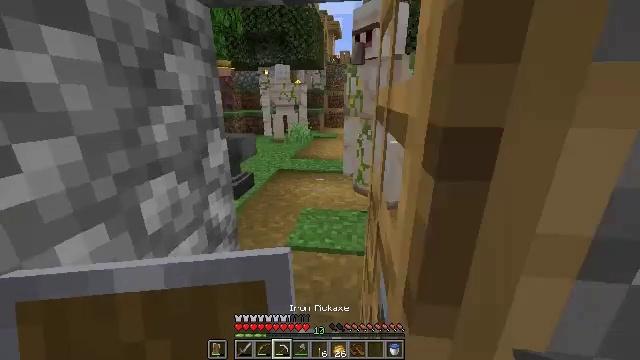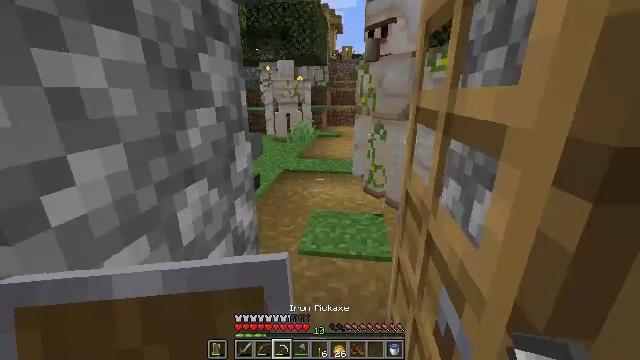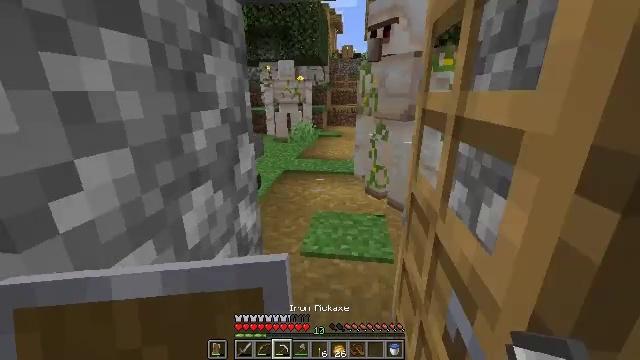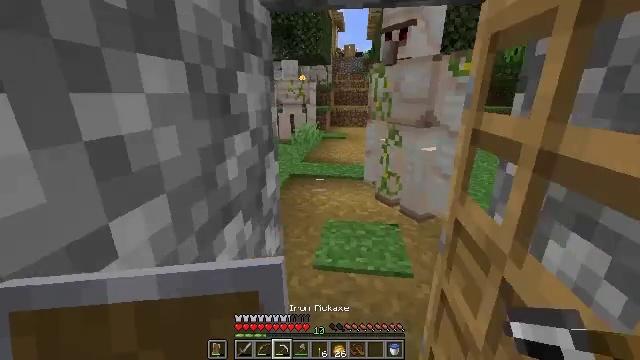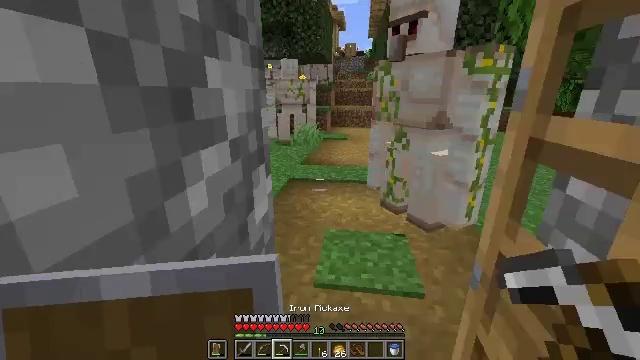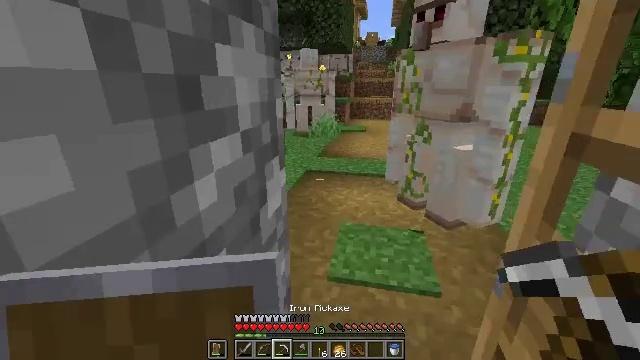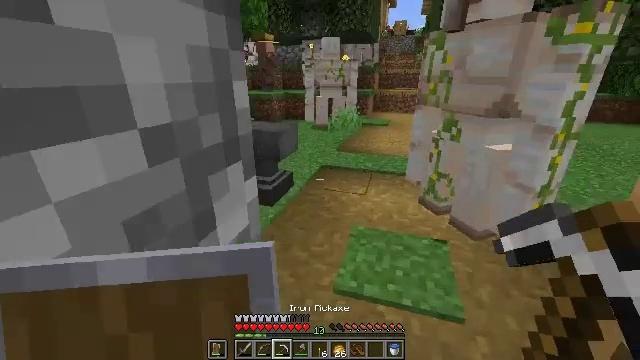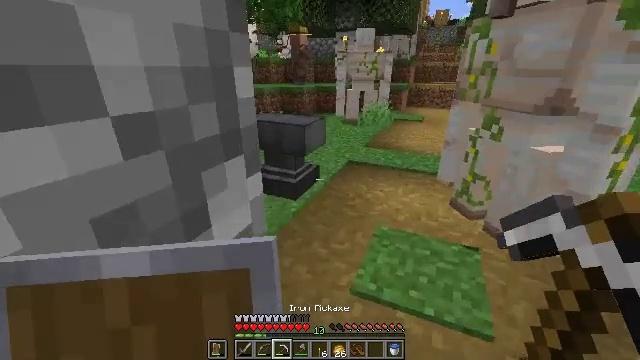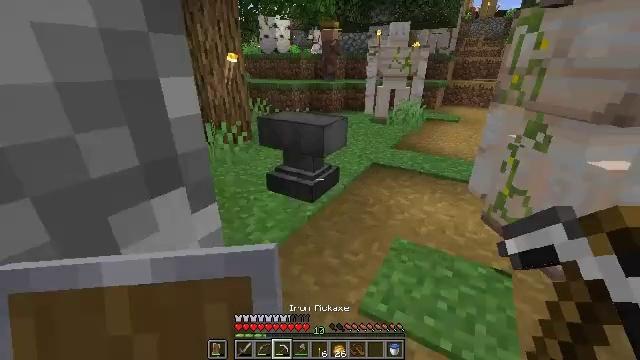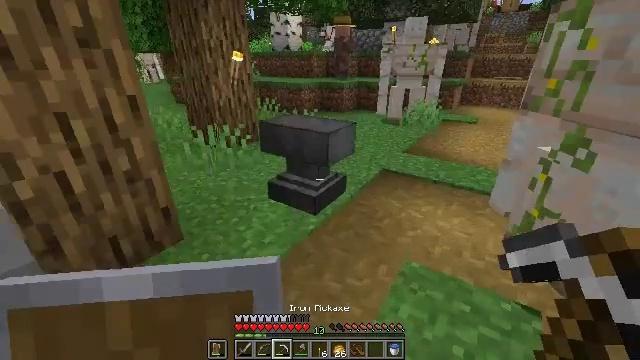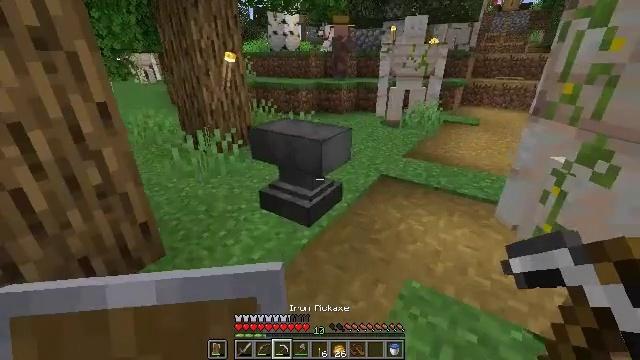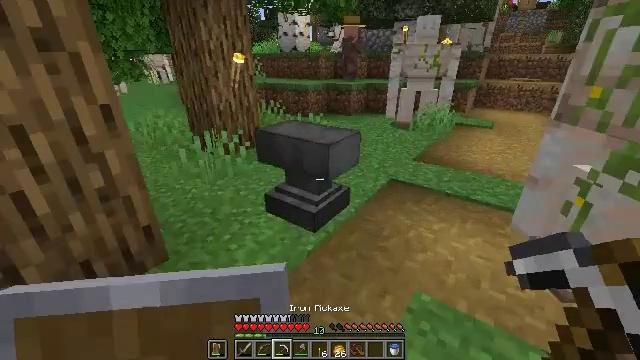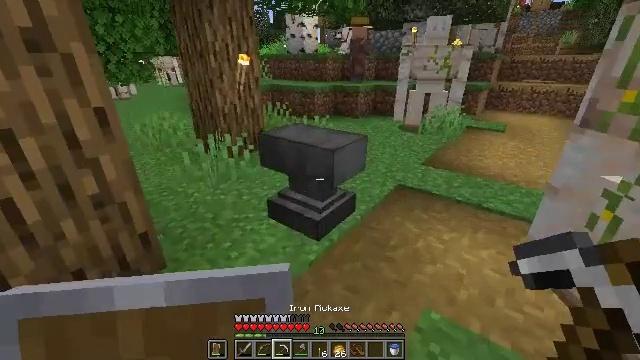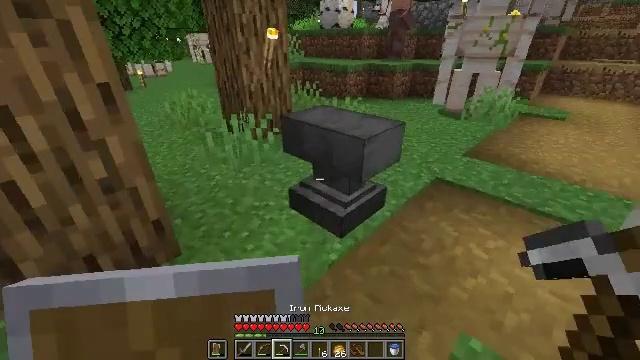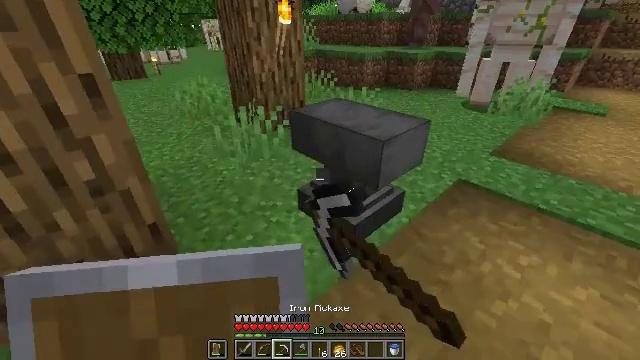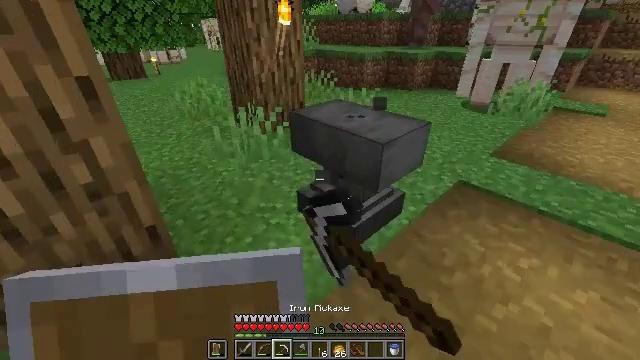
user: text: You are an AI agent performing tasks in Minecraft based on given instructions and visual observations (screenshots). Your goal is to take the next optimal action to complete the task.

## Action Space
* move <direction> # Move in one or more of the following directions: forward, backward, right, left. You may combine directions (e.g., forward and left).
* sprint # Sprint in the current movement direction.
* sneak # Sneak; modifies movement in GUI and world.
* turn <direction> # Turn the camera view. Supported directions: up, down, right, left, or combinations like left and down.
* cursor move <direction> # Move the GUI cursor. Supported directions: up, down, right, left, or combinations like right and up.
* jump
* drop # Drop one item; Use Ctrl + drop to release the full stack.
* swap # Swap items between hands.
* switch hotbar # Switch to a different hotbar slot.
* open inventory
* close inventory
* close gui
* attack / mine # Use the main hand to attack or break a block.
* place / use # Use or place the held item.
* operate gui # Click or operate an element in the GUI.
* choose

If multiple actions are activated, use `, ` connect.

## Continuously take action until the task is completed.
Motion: motion action
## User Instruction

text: Reuse the anvil by mining it.
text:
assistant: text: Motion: move forward and move left
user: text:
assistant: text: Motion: move forward and move left
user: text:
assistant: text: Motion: move forward
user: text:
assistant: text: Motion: move forward
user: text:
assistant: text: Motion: move forward, turn left and down
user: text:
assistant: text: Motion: move forward and move right, turn left and down
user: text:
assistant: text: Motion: move forward and move right, turn left and down
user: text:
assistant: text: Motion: move forward, turn left
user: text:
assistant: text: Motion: move forward, turn left
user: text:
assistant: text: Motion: move forward
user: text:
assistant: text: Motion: move forward, turn left
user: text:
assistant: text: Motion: move forward, turn left
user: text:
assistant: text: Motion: move forward, turn left and down, attack / mine
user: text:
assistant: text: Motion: move forward, turn left and down, attack / mine
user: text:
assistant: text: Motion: attack / mine
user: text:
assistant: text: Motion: attack / mine
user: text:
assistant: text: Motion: turn right, attack / mine
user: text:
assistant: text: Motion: turn right, attack / mine
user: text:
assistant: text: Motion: attack / mine
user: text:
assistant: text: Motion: attack / mine
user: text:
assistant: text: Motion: attack / mine
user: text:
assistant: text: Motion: attack / mine
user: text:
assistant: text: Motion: attack / mine
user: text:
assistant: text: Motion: attack / mine
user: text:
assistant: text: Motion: attack / mine
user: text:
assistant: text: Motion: attack / mine
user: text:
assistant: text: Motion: attack / mine
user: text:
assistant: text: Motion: attack / mine
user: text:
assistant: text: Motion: attack / mine
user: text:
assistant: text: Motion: attack / mine